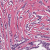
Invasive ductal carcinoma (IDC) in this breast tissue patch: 1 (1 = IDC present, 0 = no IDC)